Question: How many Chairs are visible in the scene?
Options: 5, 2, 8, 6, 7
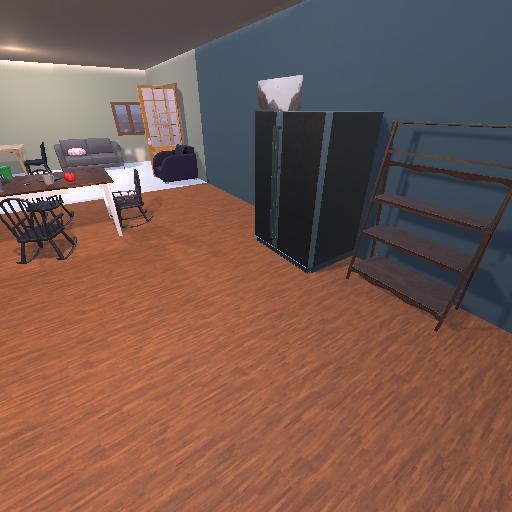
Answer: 5